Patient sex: M
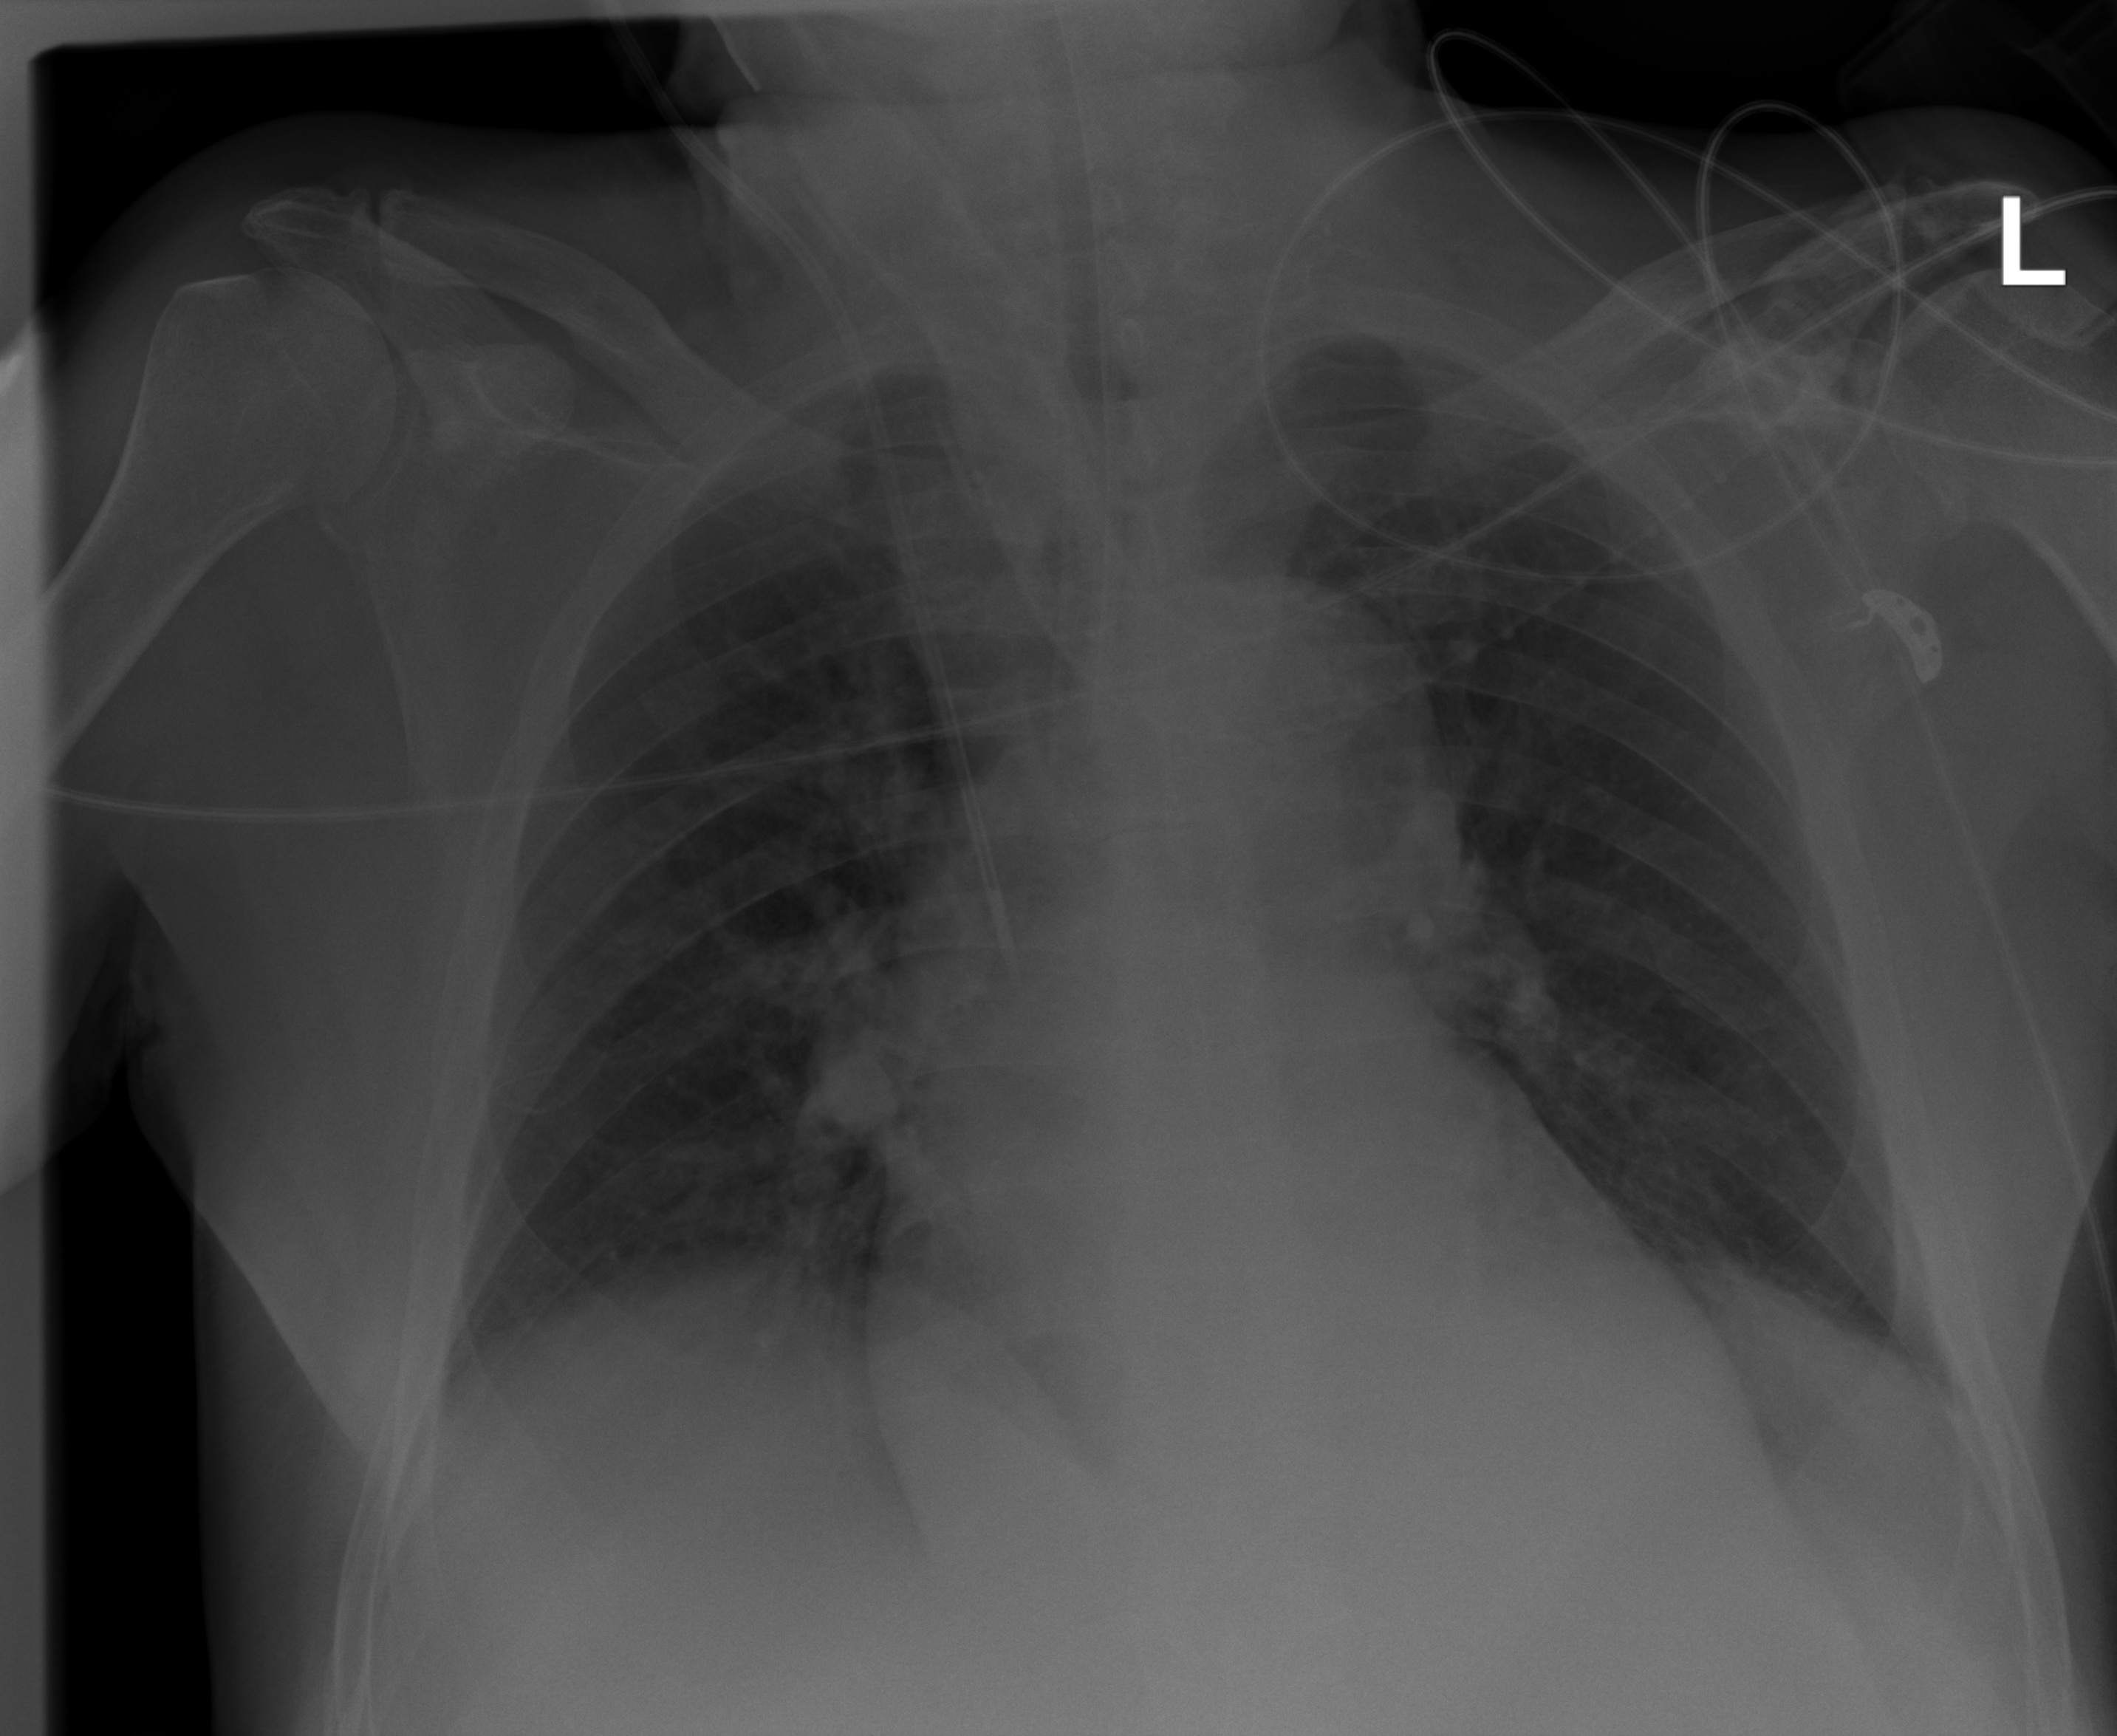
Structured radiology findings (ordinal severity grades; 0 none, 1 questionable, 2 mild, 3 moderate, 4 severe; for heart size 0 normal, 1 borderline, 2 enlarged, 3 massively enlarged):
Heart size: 0
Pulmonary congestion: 0
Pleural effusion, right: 0
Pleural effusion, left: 2
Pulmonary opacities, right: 0
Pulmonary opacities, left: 0
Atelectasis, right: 0
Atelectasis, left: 2